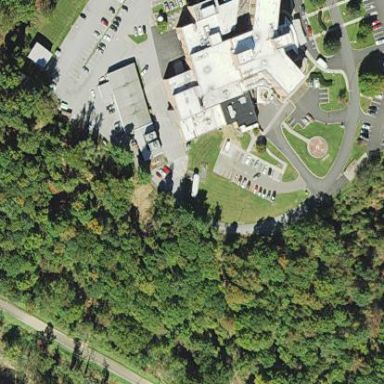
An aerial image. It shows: Hospital building.